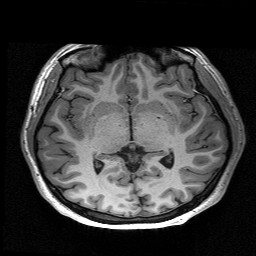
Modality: T1w
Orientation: coronal
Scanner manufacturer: siemens
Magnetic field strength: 3 T
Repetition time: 2.53 s
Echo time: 0.00267 s